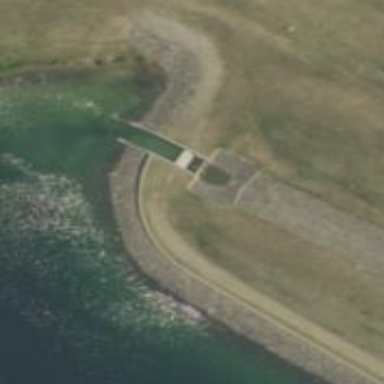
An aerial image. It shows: Weir in waterway.